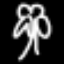
Label: palm tree